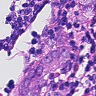
Metastatic tissue present: yes